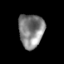
Tissue: skin
Cell type: Epithelial cells
Senescence score: 0.2123
Nuclear area (px): 826
Mean DAPI intensity: 132.347